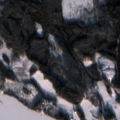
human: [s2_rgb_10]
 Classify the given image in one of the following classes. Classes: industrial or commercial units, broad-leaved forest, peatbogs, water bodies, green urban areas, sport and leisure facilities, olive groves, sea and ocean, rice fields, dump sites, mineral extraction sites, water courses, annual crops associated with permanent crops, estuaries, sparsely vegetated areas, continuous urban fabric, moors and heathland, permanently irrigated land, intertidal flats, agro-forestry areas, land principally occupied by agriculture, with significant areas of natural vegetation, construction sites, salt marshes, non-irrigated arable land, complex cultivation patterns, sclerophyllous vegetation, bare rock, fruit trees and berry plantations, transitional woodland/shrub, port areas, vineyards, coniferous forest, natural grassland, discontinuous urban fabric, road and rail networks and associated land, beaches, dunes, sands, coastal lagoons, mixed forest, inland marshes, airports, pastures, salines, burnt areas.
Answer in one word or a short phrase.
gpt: non-irrigated arable land, coniferous forest, mixed forest, transitional woodland/shrub, peatbogs, water bodies